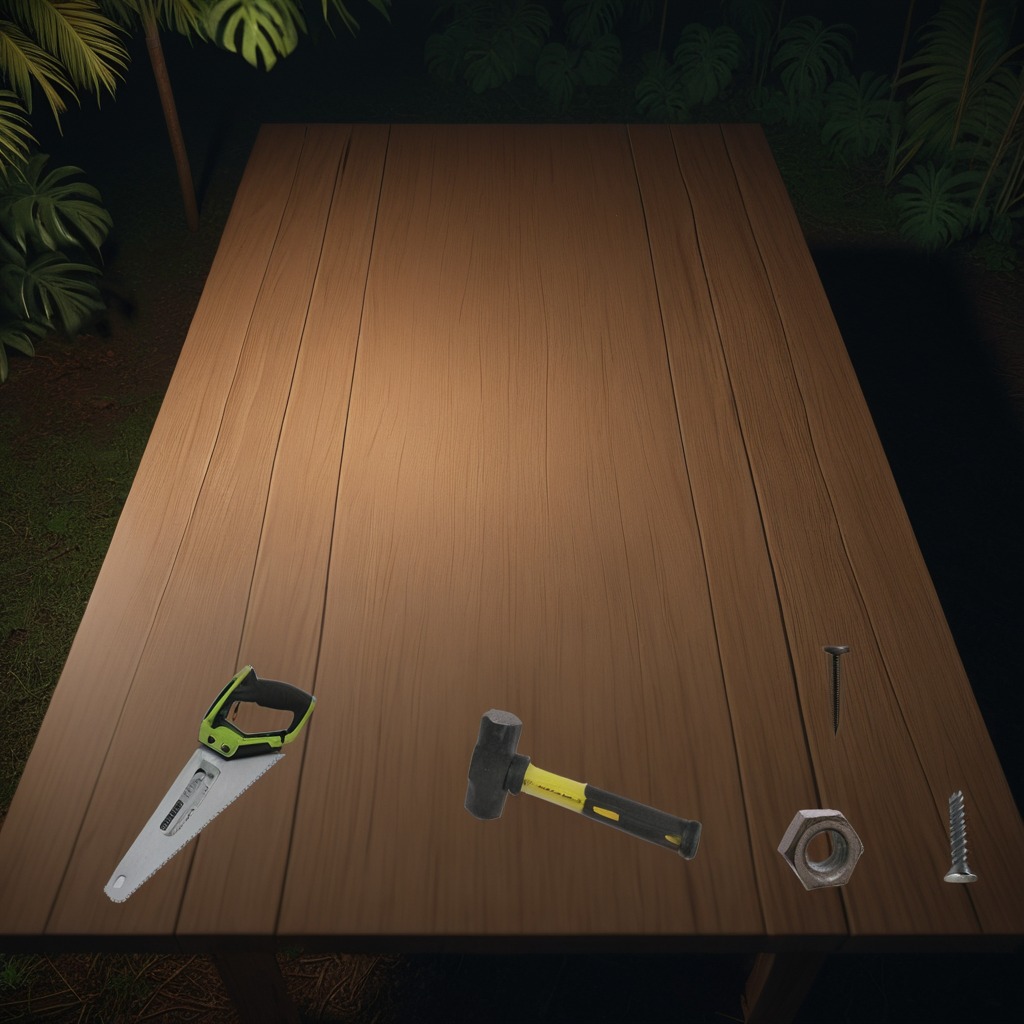
A hammer, an iron nail, a metal machine screw, a handheld metal saw, and a metal nut are lying on the wooden table inside a jungle field workshop tent at night.